Question: I've created a custom cell which currently is showing an image and text, but not the detail text.
Even with "cell.detailTextLabel.text", it still won't show. Would anybody have an idea what's wrong?
I've tried changing UITableViewCellStyleSubtitle to UITableViewCellStyleDefault and others.
I've searched this site and google for the last couple of hours trying fixes, none of them worked.
Any help would be appreciated.
'''
-(UITableViewCell *)tableView:(UITableView *)tableView cellForRowAtIndexPath:(NSIndexPath *)indexPath {
static NSString *CellIdentifier = @"myCell";
UITableViewCell *cell = (UITableViewCell *) [tableView dequeueReusableCellWithIdentifier:CellIdentifier];
if (cell == nil) {
cell = [[UITableViewCell alloc] initWithStyle:UITableViewCellStyleSubtitle reuseIdentifier:CellIdentifier];
}
NSSortDescriptor *sortDescriptor = [NSSortDescriptor sortDescriptorWithKey:nil ascending:YES selector:@selector(localizedCompare:)];
NSArray *sortedCategories = [self.tweetSongs.allKeys sortedArrayUsingDescriptors:[NSArray arrayWithObject:sortDescriptor]];
NSString *categoryName = [sortedCategories objectAtIndex:indexPath.section];
NSArray *currentCategory = [self.tweetSongs objectForKey:categoryName];
NSDictionary *currentArtist = [currentCategory objectAtIndex:indexPath.row];
NSDictionary *currentSong = [currentCategory objectAtIndex:indexPath.row];
cell.textLabel.text = [currentSong objectForKey:@"Song"];
cell.detailTextLabel.text = [currentArtist objectForKey:@"Artist"];
cell.textLabel.textColor = [UIColor whiteColor];
cell.imageView.image = [UIImage imageNamed:[currentArtist objectForKey:@"Artwork"]]
}
'''
Here's a link to the screenshot of the cells (i'm not allowed to attach an image without a rep of 10):

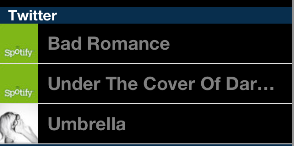
Answer: The problem was that the custom cell's height was too small, i think anyway because it worked when I increased the height.